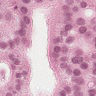
Metastatic tissue present: yes